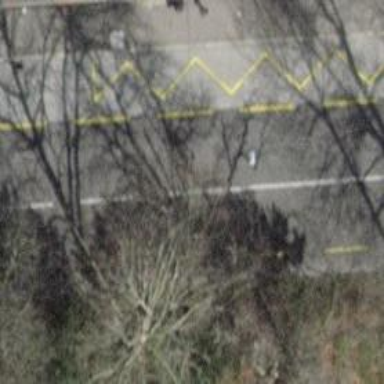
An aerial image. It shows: Trolleybus stop position for public transport.